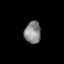
Tissue: lung
Cell type: T cells
Senescence score: 0.6397
Nuclear area (px): 351
Mean DAPI intensity: 136.578